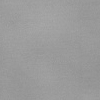
Atmospheric dust classification: dusty